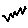
Label: zigzag